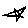
Label: star